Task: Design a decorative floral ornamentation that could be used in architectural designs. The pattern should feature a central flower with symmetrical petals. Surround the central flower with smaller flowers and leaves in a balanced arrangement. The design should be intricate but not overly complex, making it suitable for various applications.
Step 1360:
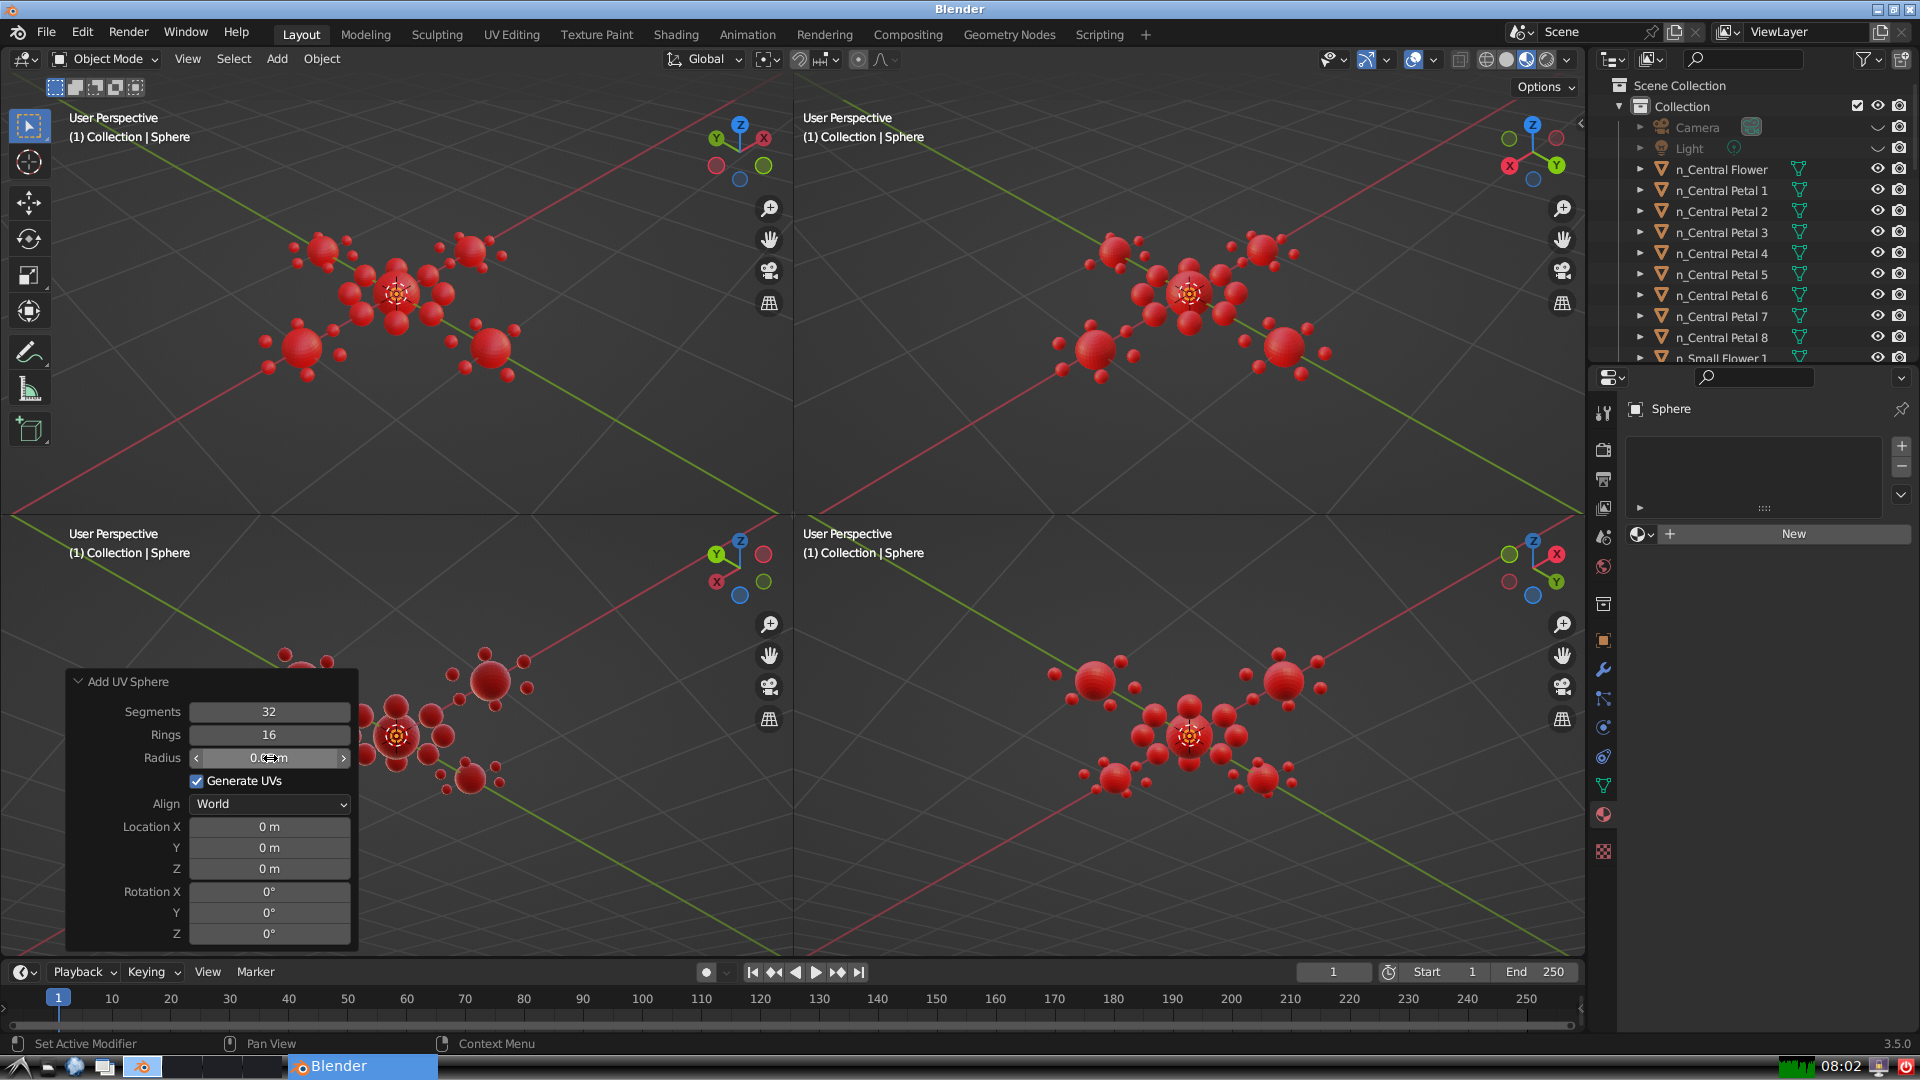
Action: click: no